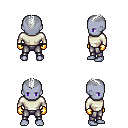
a pixel art fantasy rpg character, male body template, dark elf, purple skin, white long-sleeve shirt, metal pants, white short mohawk hairstyle, gold gloves, four views (front, back, left, right), 2x2 character sprite sheet, small pixel art, hard edges, no anti-aliasing